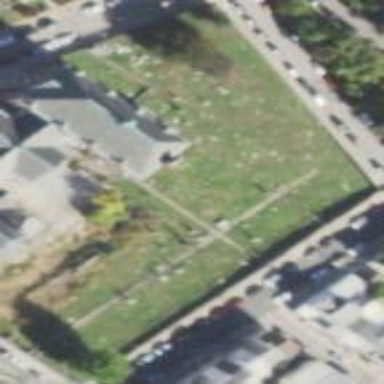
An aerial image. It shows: Grave yard.